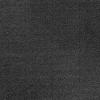
Atmospheric dust classification: dusty